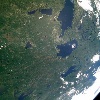
Label: land